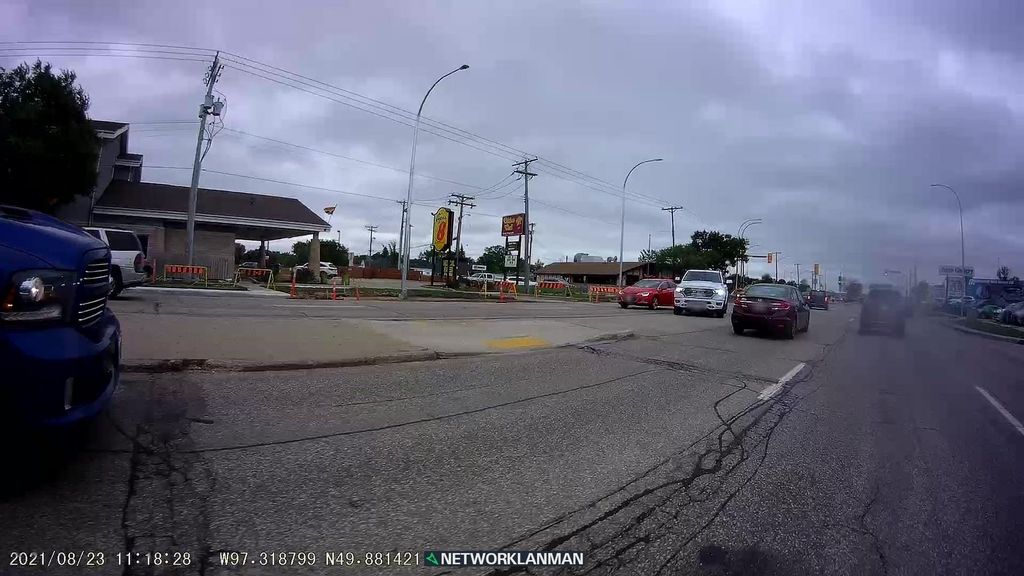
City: winnipeg